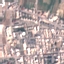
Land use / land cover: Residential